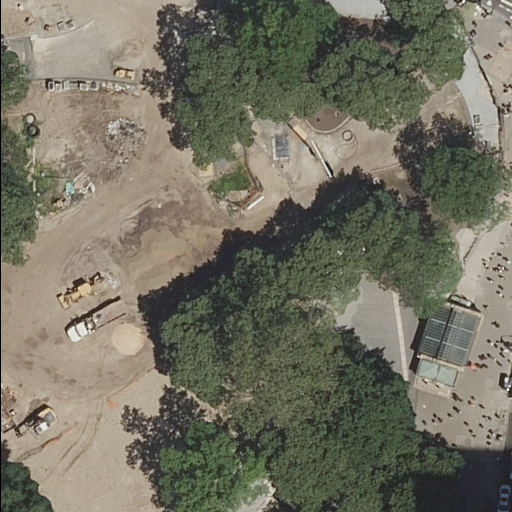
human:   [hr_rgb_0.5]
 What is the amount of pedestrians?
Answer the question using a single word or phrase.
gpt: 5

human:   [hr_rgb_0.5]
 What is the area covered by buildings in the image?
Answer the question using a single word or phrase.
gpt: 160m2

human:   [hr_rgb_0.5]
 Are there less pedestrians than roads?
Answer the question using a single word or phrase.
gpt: yes

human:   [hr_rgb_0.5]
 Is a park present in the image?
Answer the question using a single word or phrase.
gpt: yes

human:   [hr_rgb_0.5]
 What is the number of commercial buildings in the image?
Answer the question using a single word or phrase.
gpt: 0

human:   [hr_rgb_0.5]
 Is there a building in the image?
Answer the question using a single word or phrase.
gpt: yes

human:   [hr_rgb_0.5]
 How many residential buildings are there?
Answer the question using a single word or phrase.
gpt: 1

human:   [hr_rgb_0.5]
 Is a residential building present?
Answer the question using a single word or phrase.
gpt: yes

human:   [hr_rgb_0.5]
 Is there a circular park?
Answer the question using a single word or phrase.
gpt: no

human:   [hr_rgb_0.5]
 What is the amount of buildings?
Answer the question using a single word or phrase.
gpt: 1

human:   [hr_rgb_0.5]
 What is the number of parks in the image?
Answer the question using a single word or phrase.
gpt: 6

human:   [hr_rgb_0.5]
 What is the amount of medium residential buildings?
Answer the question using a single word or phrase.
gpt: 1

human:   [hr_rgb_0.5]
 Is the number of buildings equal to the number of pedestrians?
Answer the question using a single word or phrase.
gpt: no

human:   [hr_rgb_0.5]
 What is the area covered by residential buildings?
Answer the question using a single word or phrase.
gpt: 160m2

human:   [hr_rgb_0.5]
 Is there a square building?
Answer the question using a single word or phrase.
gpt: no

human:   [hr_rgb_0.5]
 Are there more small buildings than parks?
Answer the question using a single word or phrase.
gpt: no

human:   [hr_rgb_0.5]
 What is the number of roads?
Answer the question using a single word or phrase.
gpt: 10

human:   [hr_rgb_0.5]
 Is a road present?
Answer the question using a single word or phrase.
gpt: yes

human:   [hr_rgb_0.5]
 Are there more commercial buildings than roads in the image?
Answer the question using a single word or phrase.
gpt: no

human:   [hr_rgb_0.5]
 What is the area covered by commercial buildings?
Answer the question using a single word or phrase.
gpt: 0m2

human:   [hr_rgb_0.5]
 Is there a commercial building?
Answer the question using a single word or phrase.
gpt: no

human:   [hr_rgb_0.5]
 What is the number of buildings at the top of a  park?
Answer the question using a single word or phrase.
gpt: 1

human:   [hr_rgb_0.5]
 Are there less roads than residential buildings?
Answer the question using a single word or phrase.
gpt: no

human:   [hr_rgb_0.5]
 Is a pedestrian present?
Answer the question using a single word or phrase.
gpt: yes

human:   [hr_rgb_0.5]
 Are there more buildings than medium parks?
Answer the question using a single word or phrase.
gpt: no

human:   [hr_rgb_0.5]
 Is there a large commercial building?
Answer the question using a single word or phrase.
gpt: no

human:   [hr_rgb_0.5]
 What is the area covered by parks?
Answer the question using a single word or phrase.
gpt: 9457m2

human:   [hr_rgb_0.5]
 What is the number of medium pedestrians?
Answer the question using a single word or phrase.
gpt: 0

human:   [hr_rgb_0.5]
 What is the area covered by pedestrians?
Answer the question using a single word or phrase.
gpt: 11006m2

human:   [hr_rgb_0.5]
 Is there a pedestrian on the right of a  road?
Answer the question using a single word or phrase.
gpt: yes

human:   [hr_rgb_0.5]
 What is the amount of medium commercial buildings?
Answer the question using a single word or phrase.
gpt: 0

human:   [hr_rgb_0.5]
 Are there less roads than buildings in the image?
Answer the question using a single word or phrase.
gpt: no

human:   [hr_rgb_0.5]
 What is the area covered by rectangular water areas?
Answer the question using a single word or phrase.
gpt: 0m2

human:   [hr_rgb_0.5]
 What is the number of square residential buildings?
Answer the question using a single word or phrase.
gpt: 0

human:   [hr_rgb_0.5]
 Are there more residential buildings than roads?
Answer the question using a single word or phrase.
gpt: no

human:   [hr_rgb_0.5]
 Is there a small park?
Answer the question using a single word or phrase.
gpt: yes

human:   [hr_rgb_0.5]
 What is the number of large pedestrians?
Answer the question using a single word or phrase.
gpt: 4

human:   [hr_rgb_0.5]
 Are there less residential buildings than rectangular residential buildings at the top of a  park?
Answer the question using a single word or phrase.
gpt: no

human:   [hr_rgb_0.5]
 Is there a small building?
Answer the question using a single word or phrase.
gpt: no

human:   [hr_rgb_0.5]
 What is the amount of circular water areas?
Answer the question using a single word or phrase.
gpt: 0

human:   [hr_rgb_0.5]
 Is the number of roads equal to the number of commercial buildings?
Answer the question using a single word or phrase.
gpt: no

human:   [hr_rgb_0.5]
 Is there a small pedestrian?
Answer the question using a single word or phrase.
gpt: yes

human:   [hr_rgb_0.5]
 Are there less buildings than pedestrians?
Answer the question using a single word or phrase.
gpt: yes

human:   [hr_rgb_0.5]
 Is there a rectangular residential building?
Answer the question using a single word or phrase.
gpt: no

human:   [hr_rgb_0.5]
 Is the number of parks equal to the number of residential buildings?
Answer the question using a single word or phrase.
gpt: no

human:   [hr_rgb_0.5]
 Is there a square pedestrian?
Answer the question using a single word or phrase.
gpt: no

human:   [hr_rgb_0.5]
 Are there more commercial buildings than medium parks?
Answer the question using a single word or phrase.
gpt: no

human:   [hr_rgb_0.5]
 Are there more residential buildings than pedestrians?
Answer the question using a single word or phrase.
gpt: no

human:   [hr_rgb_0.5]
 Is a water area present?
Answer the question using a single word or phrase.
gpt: no

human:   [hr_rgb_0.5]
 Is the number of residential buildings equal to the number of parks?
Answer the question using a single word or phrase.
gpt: no

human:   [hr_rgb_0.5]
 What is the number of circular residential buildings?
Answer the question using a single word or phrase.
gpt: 0

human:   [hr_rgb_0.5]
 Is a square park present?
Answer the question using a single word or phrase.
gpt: no

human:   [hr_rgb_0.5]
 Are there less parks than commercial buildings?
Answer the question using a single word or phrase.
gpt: no

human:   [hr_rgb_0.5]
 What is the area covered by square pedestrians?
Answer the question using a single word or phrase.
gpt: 0m2

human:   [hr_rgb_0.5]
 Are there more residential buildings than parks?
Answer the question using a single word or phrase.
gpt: no

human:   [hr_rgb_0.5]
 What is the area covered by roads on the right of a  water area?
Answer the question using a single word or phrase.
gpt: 0m2

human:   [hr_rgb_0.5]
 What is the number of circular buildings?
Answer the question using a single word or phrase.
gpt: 0

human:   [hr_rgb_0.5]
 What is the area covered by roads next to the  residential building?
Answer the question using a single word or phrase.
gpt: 0m2

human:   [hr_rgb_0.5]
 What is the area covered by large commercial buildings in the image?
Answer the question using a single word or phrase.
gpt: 0m2

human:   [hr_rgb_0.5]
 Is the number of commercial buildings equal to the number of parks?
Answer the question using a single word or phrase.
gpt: no

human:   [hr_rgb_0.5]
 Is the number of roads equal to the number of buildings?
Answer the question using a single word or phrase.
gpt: no

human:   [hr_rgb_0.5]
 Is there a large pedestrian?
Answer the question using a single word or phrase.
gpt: yes

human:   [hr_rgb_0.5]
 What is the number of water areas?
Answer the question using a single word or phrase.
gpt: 0

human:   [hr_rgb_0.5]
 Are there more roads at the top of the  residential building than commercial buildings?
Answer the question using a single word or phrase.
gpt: yes